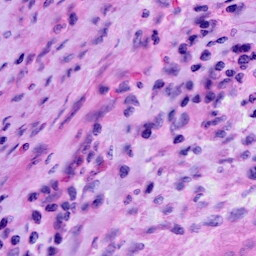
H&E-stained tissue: Cervix